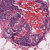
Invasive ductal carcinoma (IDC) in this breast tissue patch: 0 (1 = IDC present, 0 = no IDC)